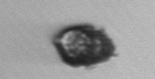
Label: Kryptoperidinium_triquetrum